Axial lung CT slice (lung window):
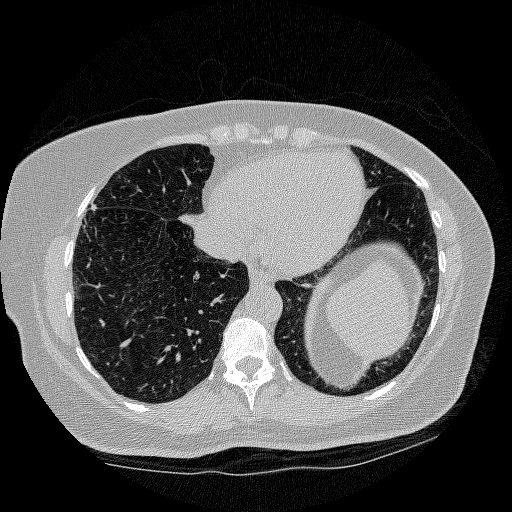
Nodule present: no